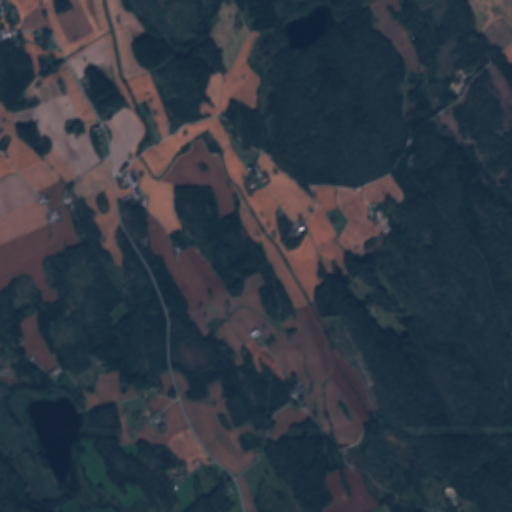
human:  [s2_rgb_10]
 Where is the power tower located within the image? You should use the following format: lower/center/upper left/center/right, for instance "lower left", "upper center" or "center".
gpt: The power tower is located in the lower of the image.
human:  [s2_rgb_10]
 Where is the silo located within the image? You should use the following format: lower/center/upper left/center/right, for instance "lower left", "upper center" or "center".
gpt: The silo is located in the center left of the image.
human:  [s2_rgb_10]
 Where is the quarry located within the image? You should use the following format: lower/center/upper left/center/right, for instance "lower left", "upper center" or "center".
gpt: There is no quarry in the image.